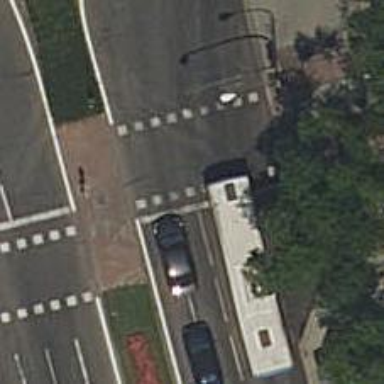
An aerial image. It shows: Road crossing with traffic signals.